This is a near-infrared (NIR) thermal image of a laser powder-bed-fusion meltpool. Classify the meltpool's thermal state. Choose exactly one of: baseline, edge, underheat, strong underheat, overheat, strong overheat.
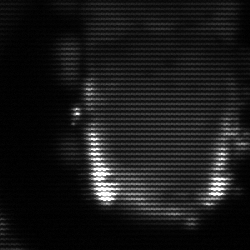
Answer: baseline